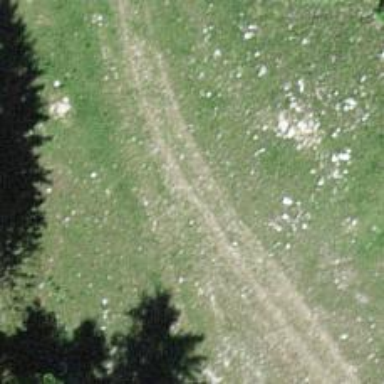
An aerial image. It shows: Downhill skiing track.